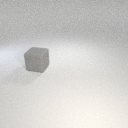
large gray rubber cube